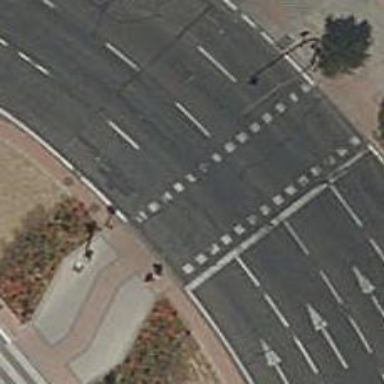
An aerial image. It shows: Road with traffic signals and zebra crossing with traffic signals.